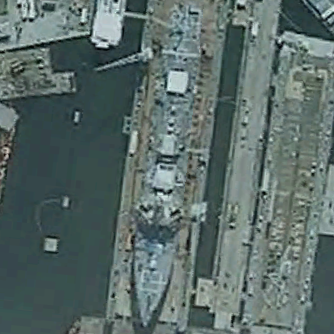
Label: cruiser